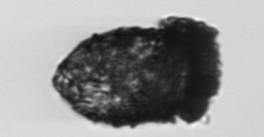
Label: Stenosemella_pacifica